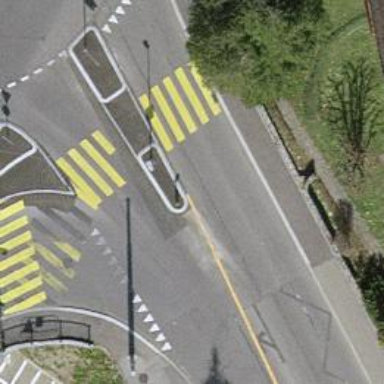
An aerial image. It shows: Kerb barrier.